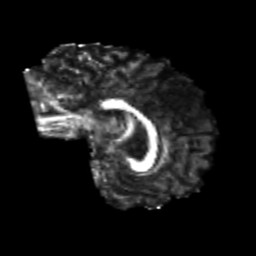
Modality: FA
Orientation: sagittal
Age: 20
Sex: female
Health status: healthy
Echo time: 0.074 s